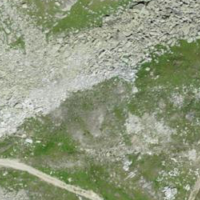
EUNIS habitat code: 31
Species observed at this site:
Pyrrhocorax graculus